Question: I need to plot a 2x2 array with values in greycsale. If I use the commands
'''
plt.imshow(matrix_1, cmap = cm.Greys_r)
plt.show()
'''
I got the image below, where the various pixels are not clearly separated. Do you know how to fix this?

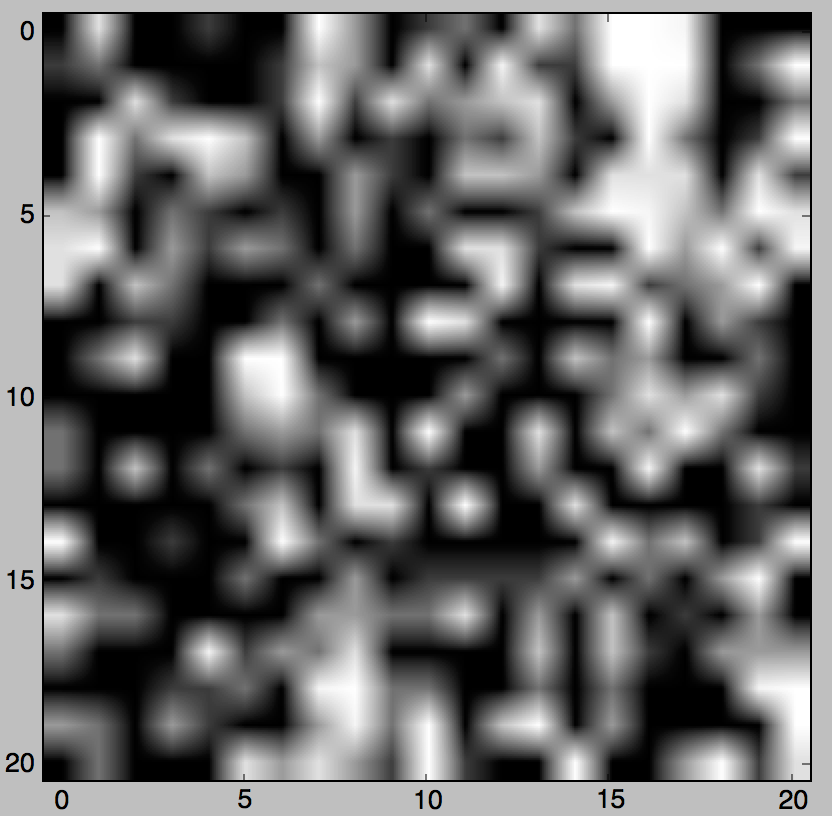
Answer: Specify 'interpolation='none'':
'''
plt.imshow(matrix_1, cmap = cm.Greys_r, interpolation='none')
'''
> Acceptable values are 'none', 'nearest', 'bilinear', 'bicubic',
'spline16', 'spline36', 'hanning', 'hamming', 'hermite', 'kaiser',
'quadric', 'catrom', 'gaussian', 'bessel', 'mitchell', 'sinc',
'lanczos'If interpolation is None, default to rc image.interpolation. See also
the filternorm and filterrad parameters. If interpolation is 'none',
then no interpolation is performed on the Agg, ps and pdf backends.
Other backends will fall back to 'nearest'.
<URL>